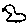
Label: bird